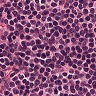
Metastatic tissue present: no